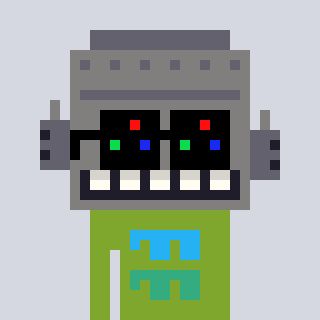
a pixel art character with square black sunglasses, a robot-shaped head and a slimegreen-colored body on a cool background